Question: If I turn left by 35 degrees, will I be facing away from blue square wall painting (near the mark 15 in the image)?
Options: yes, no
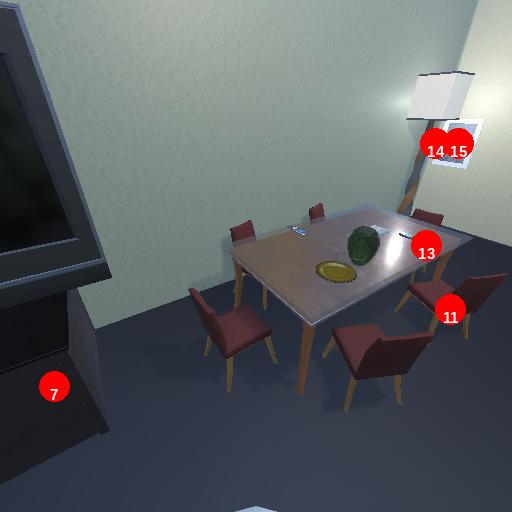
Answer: yes